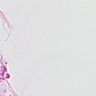
Metastatic tissue present: no